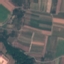
Label: PermanentCrop